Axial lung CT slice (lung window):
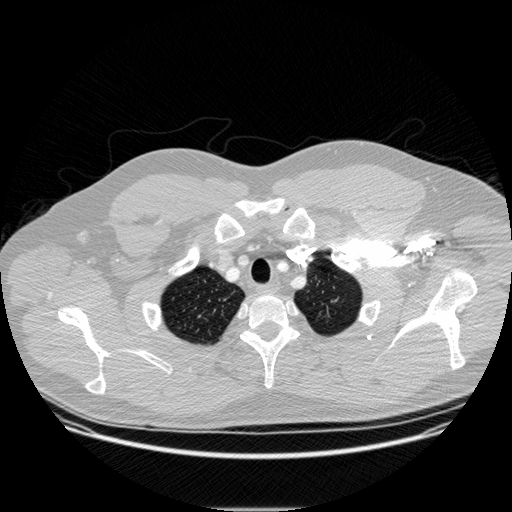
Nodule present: no